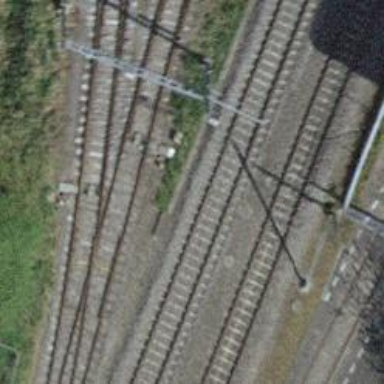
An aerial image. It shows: Railway switch.